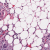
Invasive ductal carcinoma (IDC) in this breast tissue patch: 1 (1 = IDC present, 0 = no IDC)